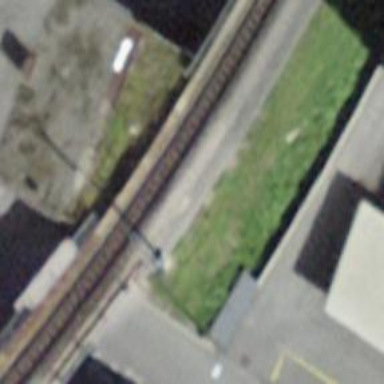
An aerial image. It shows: Narrow gauge railway bridge with electrified contact lines.